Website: home-depot
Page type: receipt
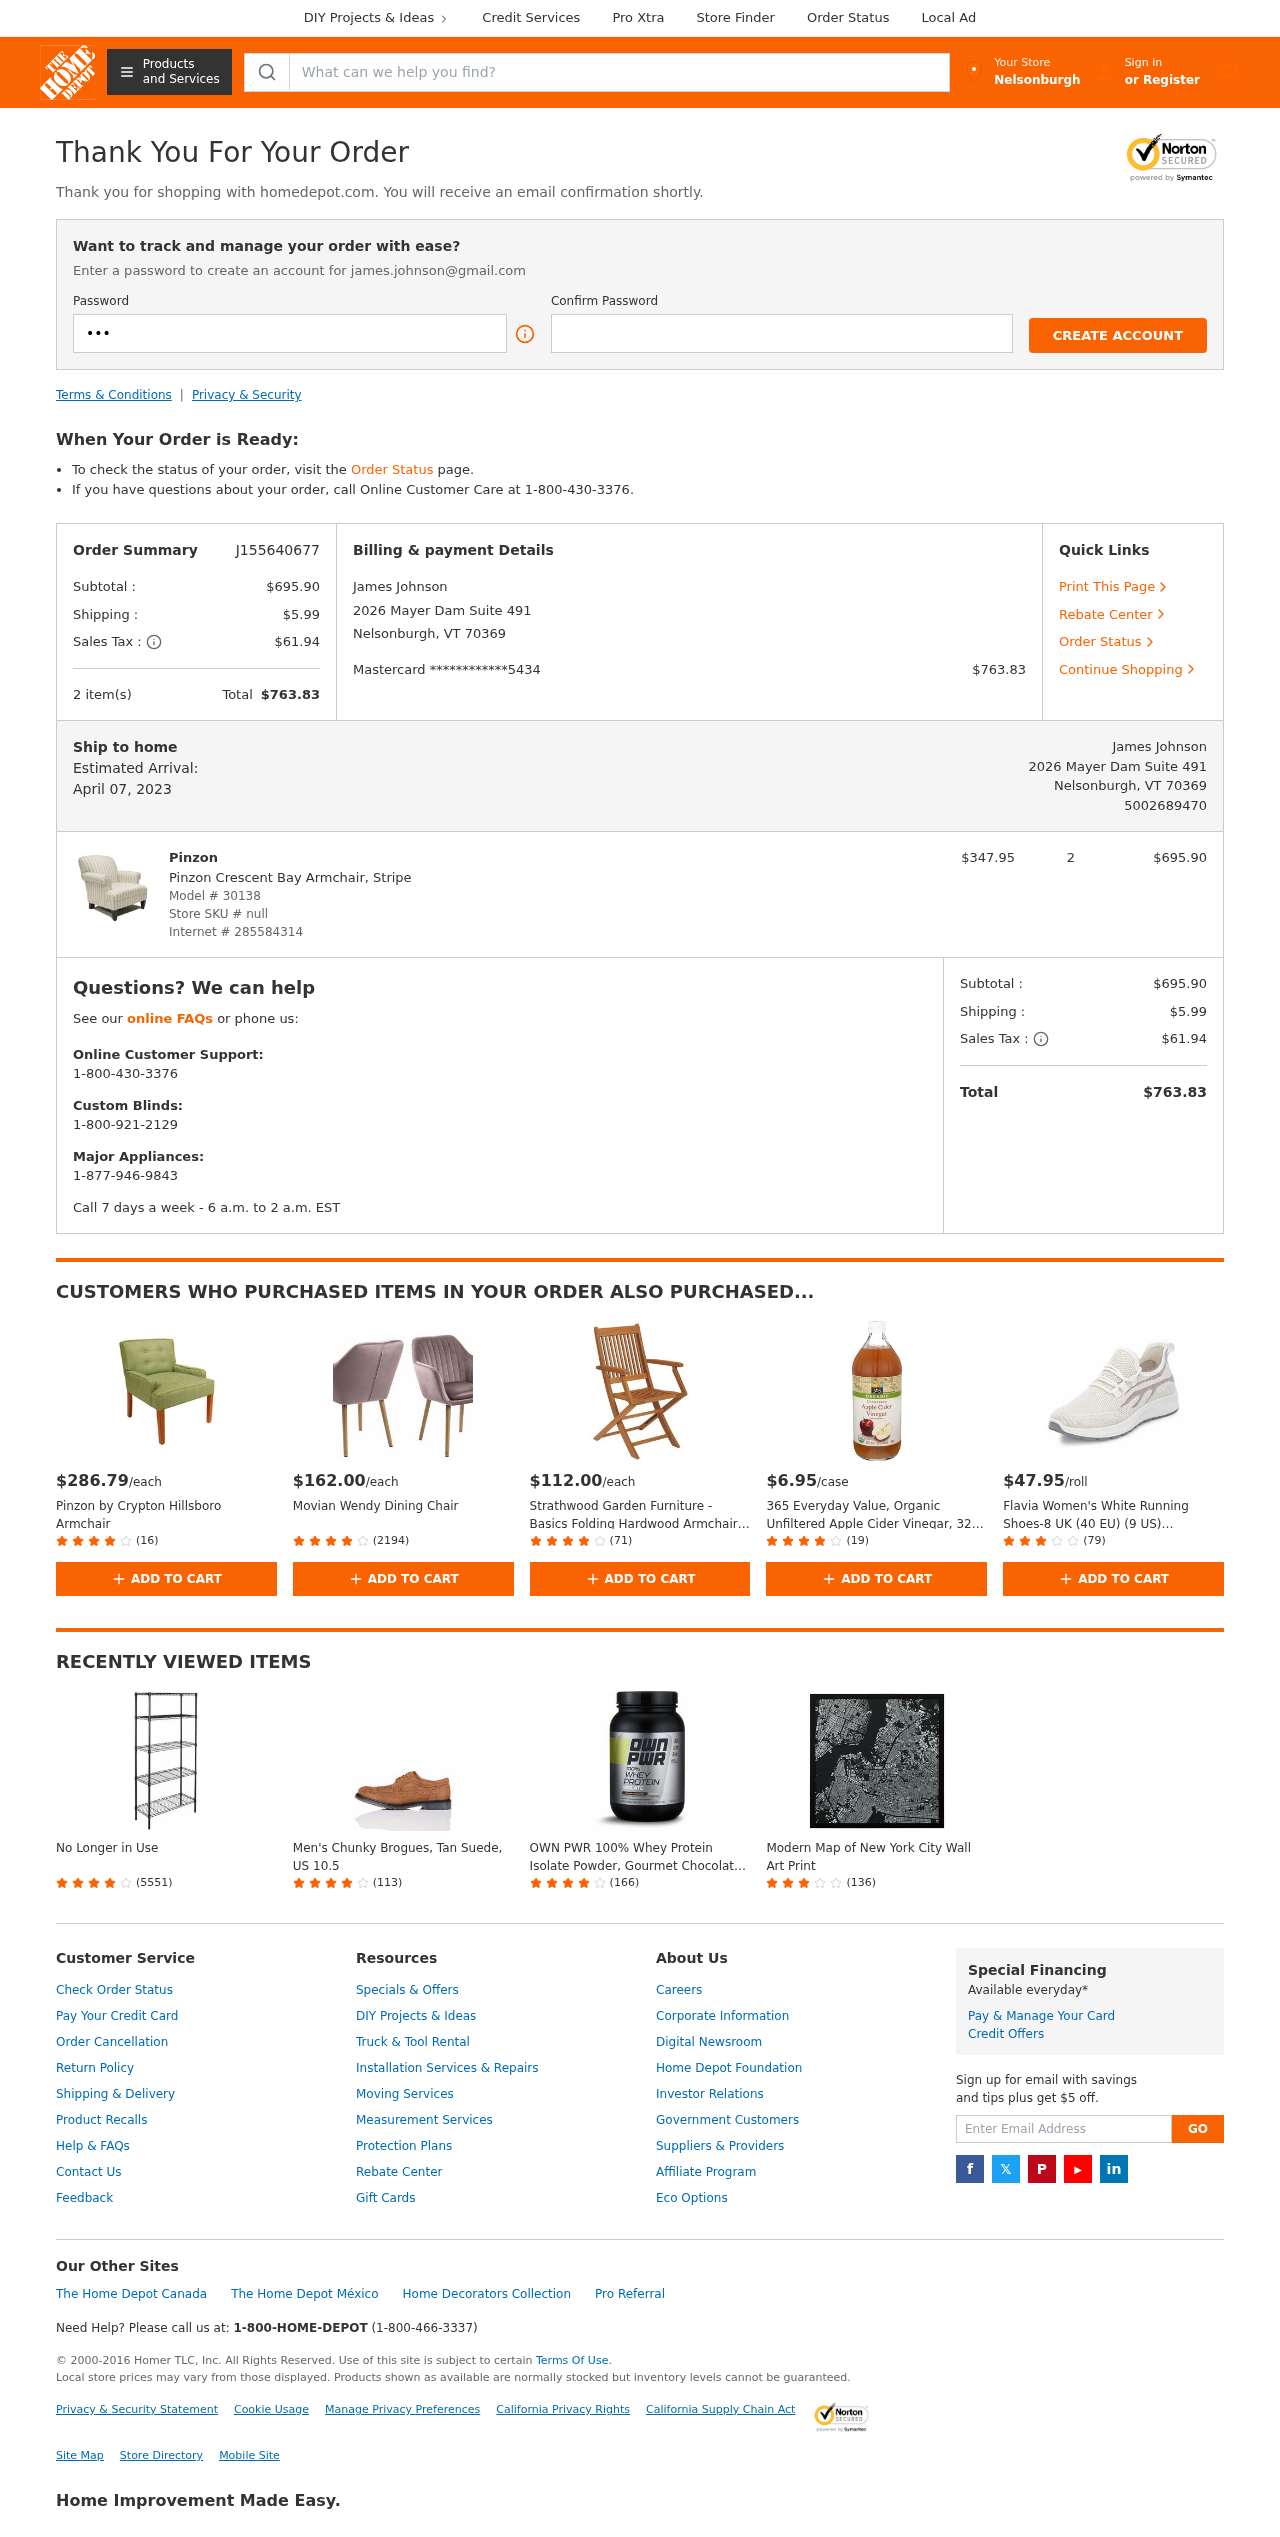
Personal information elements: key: PII_CARD_LAST4
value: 5434
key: PII_CARD_TYPE
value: Mastercard
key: PII_CITY
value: Nelsonburgh
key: PII_EMAIL
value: james.johnson@gmail.com
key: PII_FULLNAME
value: James Johnson
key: PII_PHONE
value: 5002689470
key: PII_STREET
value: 2026 Mayer Dam Suite 491
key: PII_CITY_STATE_ZIP
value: Nelsonburgh, VT 70369
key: PII_FULLNAME2
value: James Johnson
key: PII_STREET2
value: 2026 Mayer Dam Suite 491
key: PII_CITY_STATE_ZIP2
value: Nelsonburgh, VT 70369
Product elements: key: PRODUCT1_BRAND
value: Pinzon
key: PRODUCT1_NAME
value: Pinzon Crescent Bay Armchair, Stripe
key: PRODUCT1_PRICE
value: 347.95
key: PRODUCT1_QUANTITY
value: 2
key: PRODUCT2_PRICE
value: $286.79
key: PRODUCT2_NAME
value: Pinzon by Crypton Hillsboro Armchair
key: PRODUCT2_NUM_RATINGS
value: (16)
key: PRODUCT3_PRICE
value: $162.00
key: PRODUCT3_NAME
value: Movian Wendy Dining Chair
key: PRODUCT3_NUM_RATINGS
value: (2194)
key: PRODUCT4_PRICE
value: $112.00
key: PRODUCT4_NAME
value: Strathwood Garden Furniture - Basics Folding Hardwood Armchair Set of 2
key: PRODUCT4_NUM_RATINGS
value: (71)
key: PRODUCT5_PRICE
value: $6.95
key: PRODUCT5_NAME
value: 365 Everyday Value, Organic Unfiltered Apple Cider Vinegar, 32 fl oz
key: PRODUCT5_NUM_RATINGS
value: (19)
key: PRODUCT6_PRICE
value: $47.95
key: PRODUCT6_NAME
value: Flavia Women's White Running Shoes-8 UK (40 EU) (9 US) (FKT/SP020/WHT)
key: PRODUCT6_NUM_RATINGS
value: (79)
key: PRODUCT7_NAME
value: No Longer in Use
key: PRODUCT7_NUM_RATINGS
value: (5551)
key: PRODUCT8_NAME
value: Men's Chunky Brogues, Tan Suede, US 10.5
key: PRODUCT8_NUM_RATINGS
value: (113)
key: PRODUCT9_NAME
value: OWN PWR 100% Whey Protein Isolate Powder, Gourmet Chocolate, 25 G Protein, 2 Pound (27 Servings)
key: PRODUCT9_NUM_RATINGS
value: (166)
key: PRODUCT10_NAME
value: Modern Map of New York City Wall Art Print
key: PRODUCT10_NUM_RATINGS
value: (136)
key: PRODUCT_MODEL_NUMBER
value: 30138
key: PRODUCT_INTERNET_NUMBER
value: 285584314
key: PRODUCT1_LINE_TOTAL
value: $695.90
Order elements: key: ORDER_ID
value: J155640677
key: ORDER_SUBTOTAL
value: $695.90
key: ORDER_SHIPPING_COST
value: $5.99
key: ORDER_TAX
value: $61.94
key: ORDER_NUM_ITEMS
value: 2 item(s)
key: ORDER_TOTAL
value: $763.83
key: ORDER_DELIVERY_DATE
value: April 07, 2023
Search elements: key: HEADER_SEARCH
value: What can we help you find?
Other elements: key: STORE_SKU
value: null